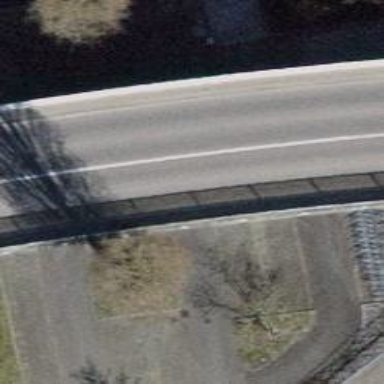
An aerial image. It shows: Tertiary road passing over bridge.